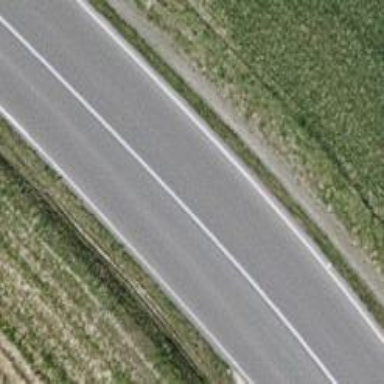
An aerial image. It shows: Secondary road.